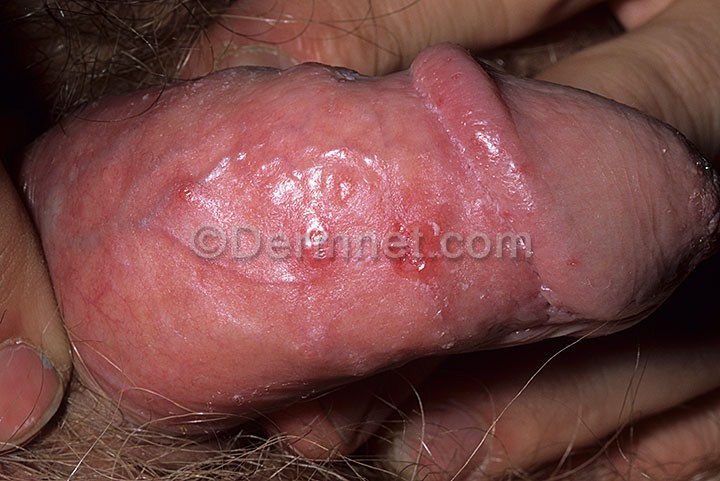
Disease: Herpes HPV and other STDs Photos